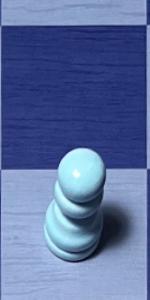
Label: Pawn_White